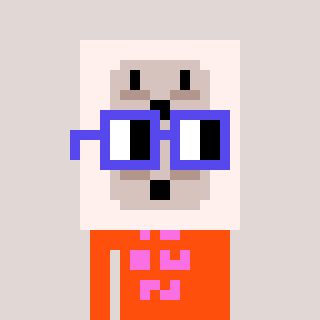
a pixel art character with square blue glasses, a outlet-shaped head and a orange-colored body on a warm background